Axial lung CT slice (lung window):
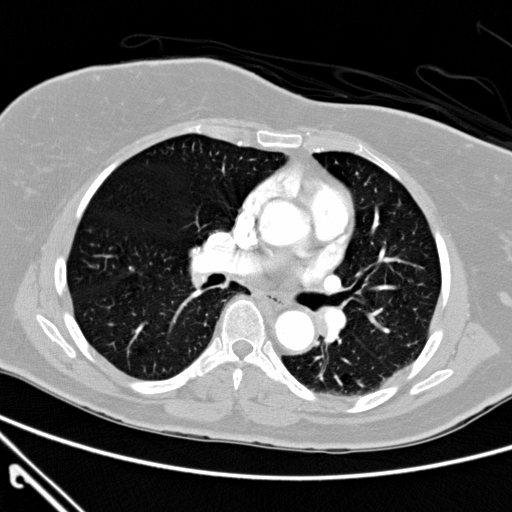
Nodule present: no